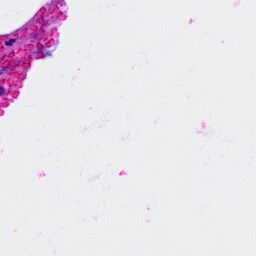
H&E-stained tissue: Breast